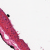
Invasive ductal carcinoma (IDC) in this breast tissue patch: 0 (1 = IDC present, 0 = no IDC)